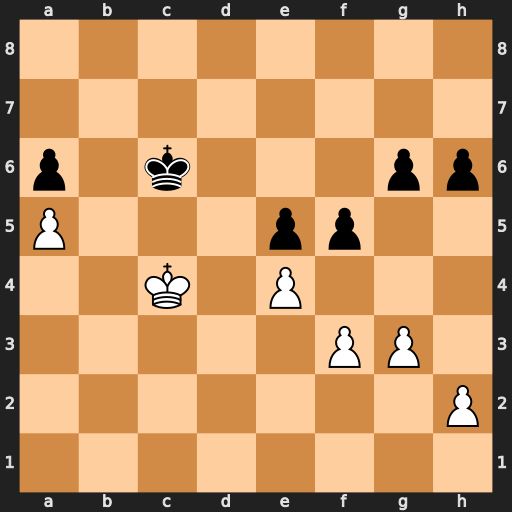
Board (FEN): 8/8/p1k3pp/P3pp2/2K1P3/5PP1/7P/8
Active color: w
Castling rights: -
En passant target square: -
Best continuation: exf5 gxf5 g4 e4 fxe4 fxg4 Kd4